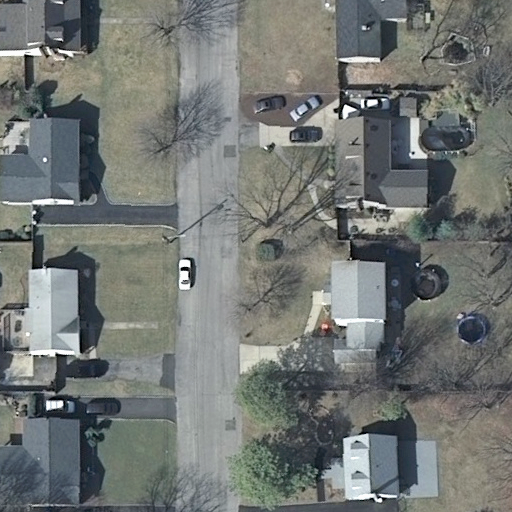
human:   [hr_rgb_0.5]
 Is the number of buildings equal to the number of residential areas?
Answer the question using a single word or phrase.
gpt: no

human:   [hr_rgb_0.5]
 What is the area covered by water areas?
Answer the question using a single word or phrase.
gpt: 0m2

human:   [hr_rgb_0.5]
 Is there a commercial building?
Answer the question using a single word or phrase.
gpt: no

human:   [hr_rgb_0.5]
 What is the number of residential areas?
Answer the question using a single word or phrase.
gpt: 1

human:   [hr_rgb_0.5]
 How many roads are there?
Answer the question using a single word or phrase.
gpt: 1

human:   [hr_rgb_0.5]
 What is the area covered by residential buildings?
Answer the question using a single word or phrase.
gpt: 634m2

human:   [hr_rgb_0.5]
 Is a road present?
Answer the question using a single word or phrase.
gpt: yes

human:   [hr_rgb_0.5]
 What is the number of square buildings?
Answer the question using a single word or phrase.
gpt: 0

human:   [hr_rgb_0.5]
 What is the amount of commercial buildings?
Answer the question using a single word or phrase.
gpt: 0

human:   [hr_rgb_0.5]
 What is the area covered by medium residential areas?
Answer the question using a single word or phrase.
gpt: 0m2

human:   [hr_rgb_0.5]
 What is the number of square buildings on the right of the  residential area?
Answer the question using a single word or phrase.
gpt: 0

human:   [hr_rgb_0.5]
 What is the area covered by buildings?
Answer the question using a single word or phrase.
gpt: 634m2

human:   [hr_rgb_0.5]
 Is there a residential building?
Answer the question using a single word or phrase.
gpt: yes

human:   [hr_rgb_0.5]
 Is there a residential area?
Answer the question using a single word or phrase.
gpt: yes

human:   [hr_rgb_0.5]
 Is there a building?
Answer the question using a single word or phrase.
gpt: yes

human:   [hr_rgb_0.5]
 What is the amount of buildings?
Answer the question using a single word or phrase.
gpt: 8

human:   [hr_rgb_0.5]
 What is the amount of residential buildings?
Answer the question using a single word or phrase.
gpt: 8

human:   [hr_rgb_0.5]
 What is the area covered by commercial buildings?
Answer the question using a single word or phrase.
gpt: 0m2

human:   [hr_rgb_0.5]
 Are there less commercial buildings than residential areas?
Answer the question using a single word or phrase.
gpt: yes

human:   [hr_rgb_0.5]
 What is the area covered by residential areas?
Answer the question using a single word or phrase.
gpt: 10599m2

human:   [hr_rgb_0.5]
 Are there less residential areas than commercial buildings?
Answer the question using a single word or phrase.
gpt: no

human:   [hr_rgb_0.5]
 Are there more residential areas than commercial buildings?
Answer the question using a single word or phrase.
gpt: yes

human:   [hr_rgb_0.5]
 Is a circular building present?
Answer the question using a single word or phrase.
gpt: no

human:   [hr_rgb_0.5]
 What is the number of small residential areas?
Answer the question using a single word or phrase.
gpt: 0

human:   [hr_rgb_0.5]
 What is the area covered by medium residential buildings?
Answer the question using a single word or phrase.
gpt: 595m2

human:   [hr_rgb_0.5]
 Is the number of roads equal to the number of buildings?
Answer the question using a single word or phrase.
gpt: no

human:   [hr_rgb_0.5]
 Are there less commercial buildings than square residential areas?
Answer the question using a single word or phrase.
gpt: no

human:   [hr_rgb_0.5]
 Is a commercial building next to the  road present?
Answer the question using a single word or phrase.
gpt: no

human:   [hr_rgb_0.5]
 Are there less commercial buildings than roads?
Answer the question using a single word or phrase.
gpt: yes

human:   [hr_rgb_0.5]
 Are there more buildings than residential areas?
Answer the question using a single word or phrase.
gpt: yes

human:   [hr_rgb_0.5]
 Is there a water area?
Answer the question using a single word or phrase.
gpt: no

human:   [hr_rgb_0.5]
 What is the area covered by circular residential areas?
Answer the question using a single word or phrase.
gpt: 0m2

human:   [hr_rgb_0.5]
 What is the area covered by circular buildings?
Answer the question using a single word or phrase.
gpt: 0m2

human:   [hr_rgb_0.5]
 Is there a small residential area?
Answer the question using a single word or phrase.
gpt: no

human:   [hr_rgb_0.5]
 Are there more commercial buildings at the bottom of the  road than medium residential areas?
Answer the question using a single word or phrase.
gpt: no

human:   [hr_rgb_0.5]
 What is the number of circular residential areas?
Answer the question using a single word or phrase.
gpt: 0

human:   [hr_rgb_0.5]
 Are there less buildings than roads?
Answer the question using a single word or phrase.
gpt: no

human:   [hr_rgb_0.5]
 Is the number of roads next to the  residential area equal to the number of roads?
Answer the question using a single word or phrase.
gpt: yes

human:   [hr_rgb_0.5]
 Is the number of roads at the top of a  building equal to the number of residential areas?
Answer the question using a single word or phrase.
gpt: yes

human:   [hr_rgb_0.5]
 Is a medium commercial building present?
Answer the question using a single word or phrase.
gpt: no

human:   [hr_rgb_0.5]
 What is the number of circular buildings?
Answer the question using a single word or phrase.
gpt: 0

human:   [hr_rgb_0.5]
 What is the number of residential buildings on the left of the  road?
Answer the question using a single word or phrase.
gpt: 4

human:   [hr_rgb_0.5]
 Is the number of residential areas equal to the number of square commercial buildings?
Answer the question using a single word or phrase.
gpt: no

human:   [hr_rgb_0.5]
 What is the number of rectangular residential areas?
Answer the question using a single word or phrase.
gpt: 1

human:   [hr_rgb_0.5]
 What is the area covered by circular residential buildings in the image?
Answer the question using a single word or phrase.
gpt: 0m2

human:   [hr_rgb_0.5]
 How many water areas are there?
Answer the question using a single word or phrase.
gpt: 0

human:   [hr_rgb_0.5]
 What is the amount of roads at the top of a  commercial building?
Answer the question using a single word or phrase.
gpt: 0

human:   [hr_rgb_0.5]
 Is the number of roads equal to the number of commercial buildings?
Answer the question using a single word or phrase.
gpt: no

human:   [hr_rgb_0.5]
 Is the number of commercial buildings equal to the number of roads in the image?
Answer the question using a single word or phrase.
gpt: no

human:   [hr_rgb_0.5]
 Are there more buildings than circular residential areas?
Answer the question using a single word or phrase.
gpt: yes

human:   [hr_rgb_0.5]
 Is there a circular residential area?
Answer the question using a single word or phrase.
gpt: no

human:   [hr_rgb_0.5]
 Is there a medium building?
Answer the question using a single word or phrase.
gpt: yes

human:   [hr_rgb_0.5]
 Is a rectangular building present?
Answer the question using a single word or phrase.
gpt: yes

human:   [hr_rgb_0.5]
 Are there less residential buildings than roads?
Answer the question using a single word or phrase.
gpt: no

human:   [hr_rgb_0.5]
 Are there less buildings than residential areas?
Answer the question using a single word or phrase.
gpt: no

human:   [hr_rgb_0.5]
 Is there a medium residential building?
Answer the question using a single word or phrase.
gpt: yes

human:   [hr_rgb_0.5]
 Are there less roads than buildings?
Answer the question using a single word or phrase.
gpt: yes

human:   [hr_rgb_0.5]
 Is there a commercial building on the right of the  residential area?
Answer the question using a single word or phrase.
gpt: no

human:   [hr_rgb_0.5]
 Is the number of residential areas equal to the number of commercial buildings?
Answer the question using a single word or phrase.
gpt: no

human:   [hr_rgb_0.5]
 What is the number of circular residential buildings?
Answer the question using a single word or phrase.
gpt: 0

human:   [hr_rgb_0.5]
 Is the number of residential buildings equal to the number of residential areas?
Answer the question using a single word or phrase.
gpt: no

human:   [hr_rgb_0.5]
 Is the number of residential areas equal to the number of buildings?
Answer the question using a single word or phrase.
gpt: no

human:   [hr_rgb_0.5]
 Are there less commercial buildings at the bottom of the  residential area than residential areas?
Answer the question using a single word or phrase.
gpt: yes

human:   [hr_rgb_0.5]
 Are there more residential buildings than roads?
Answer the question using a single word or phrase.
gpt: yes